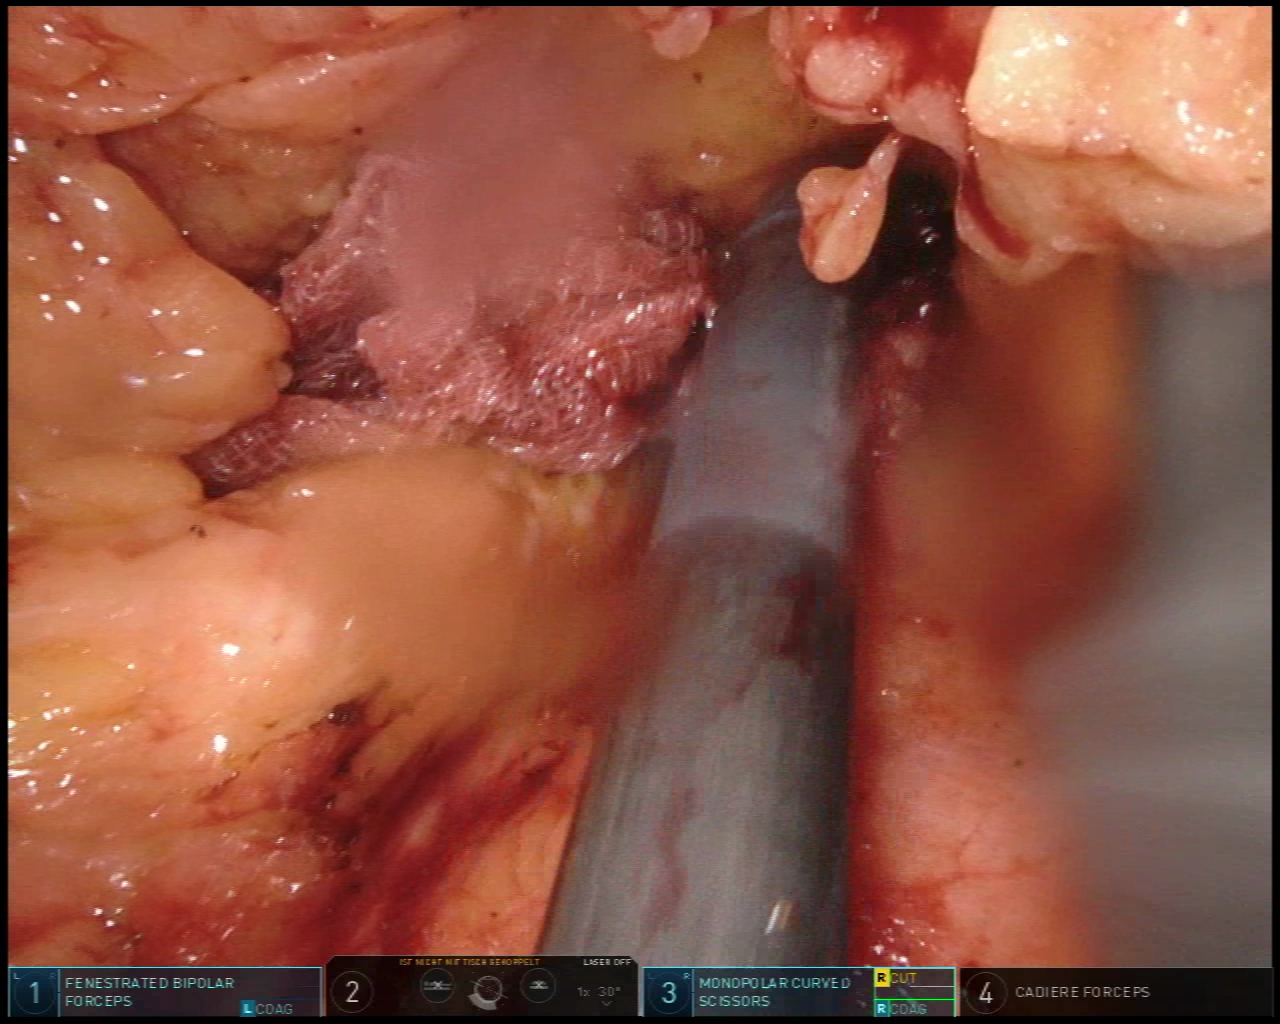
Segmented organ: pancreas
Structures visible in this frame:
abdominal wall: no
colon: no
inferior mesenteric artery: no
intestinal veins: no
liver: no
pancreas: yes
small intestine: no
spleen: no
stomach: no
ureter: no
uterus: no
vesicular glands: no